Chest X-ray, PA view. Patient: 84 years old, sex M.
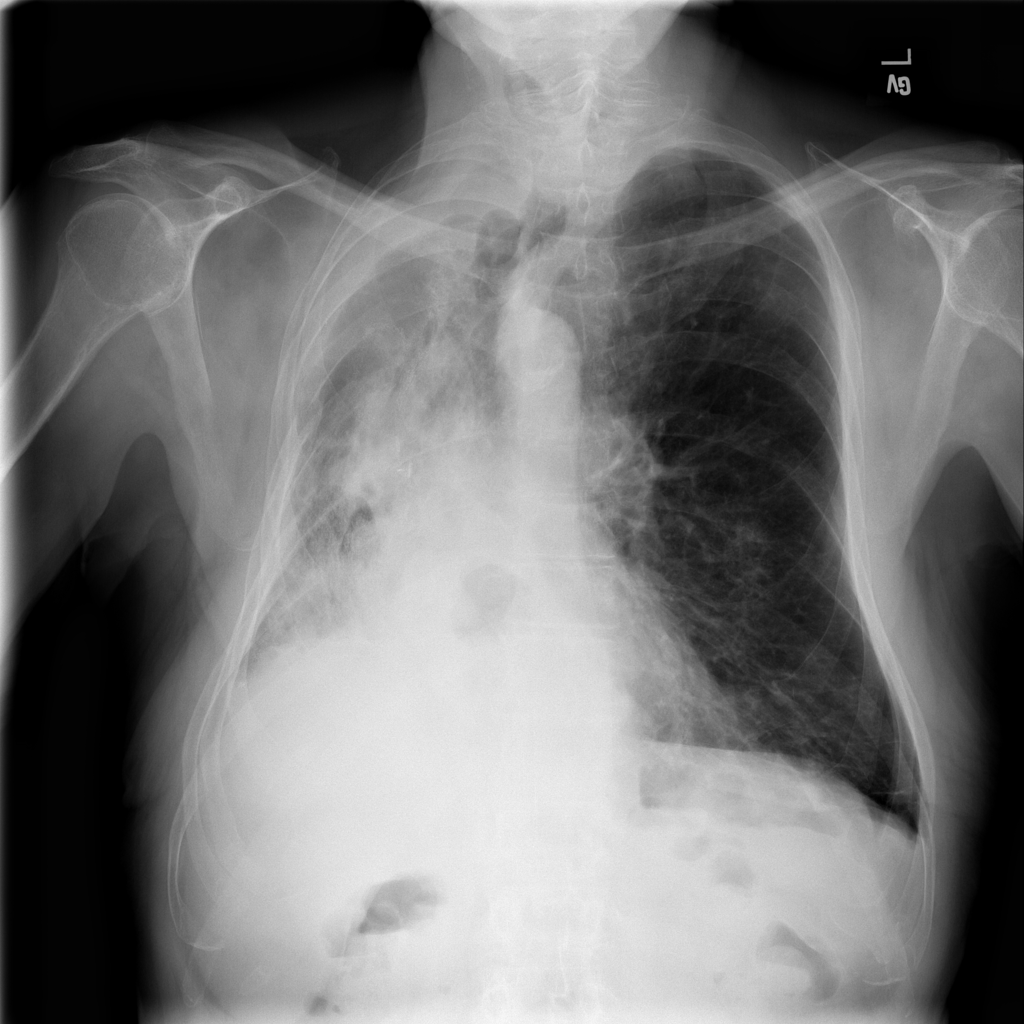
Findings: No Finding